Interaction volume radius: 5 \u00c5
Interaction volume height: 15 \u00c5
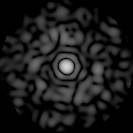
Disorder parameter: 0.8135